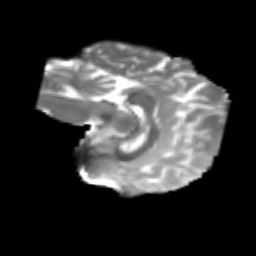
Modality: T2w
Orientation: sagittal
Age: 21
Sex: female
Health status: healthy